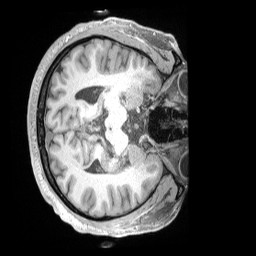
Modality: T1w
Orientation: axial
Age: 35
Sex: male
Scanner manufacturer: siemens
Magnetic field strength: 3 T
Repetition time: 2 s
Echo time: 0.00211 s